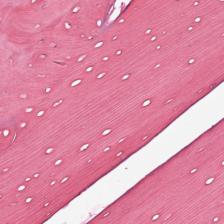
Label: Non-Tumor